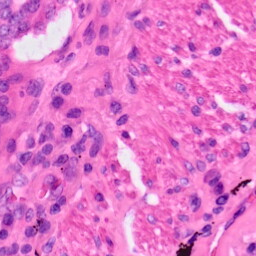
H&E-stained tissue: Lung